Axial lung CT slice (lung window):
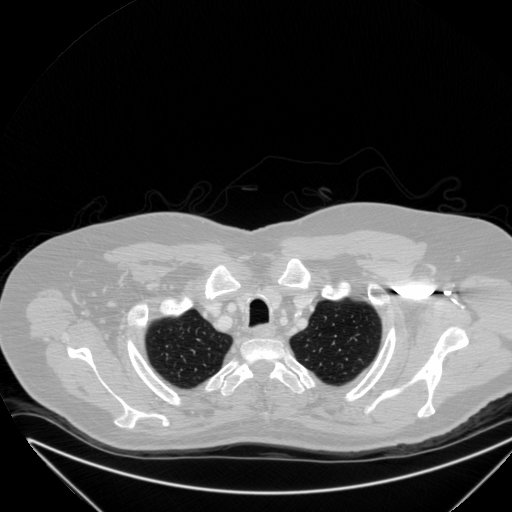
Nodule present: no